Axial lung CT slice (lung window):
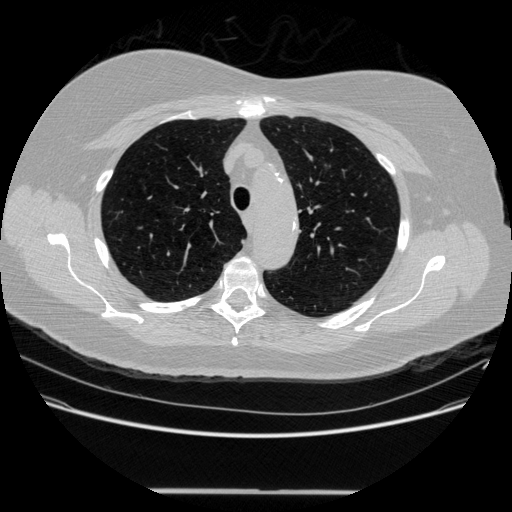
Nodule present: no